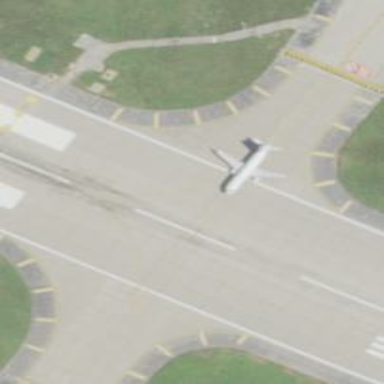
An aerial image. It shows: Image of taxiway at airport.